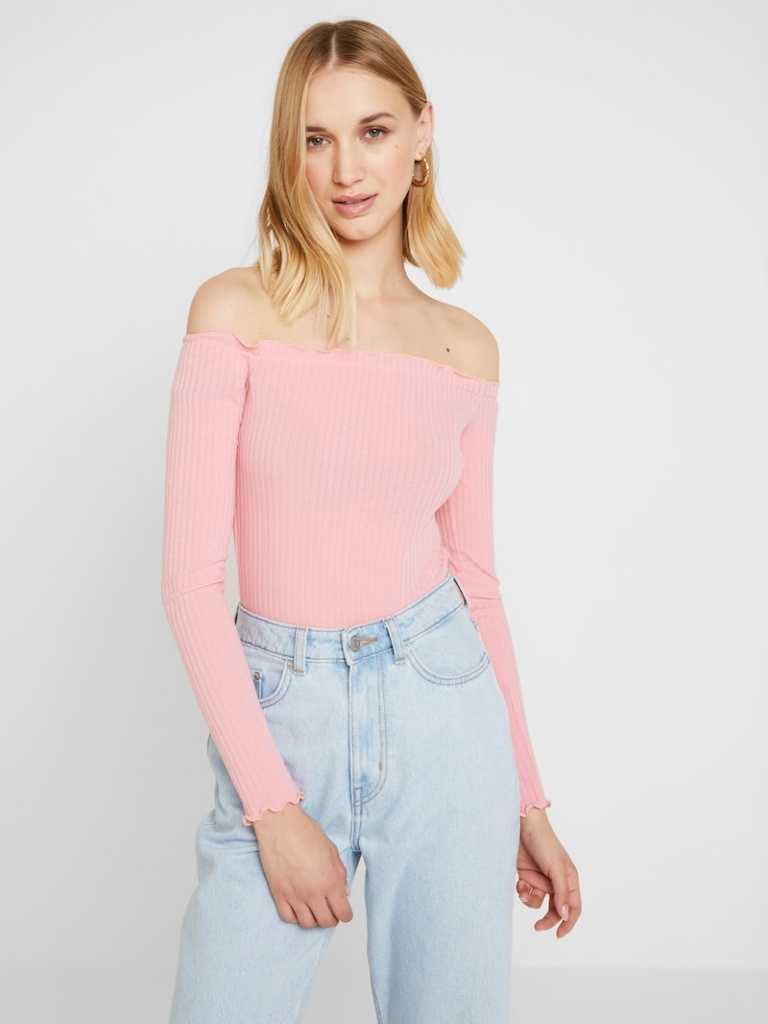
knit tight a long-sleeved with the sleeves down bodysuit length Fully Tucked in off-shoulder blouse